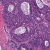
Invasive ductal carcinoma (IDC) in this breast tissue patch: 0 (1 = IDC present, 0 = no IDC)